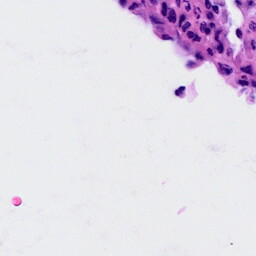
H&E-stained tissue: Cervix